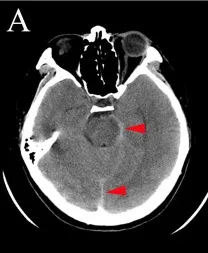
Brain CT.
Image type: radiology (ct)